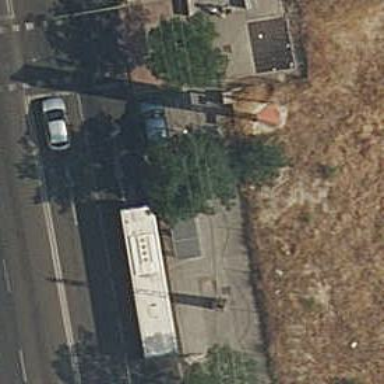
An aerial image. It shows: Bus stop with platform for public transport.